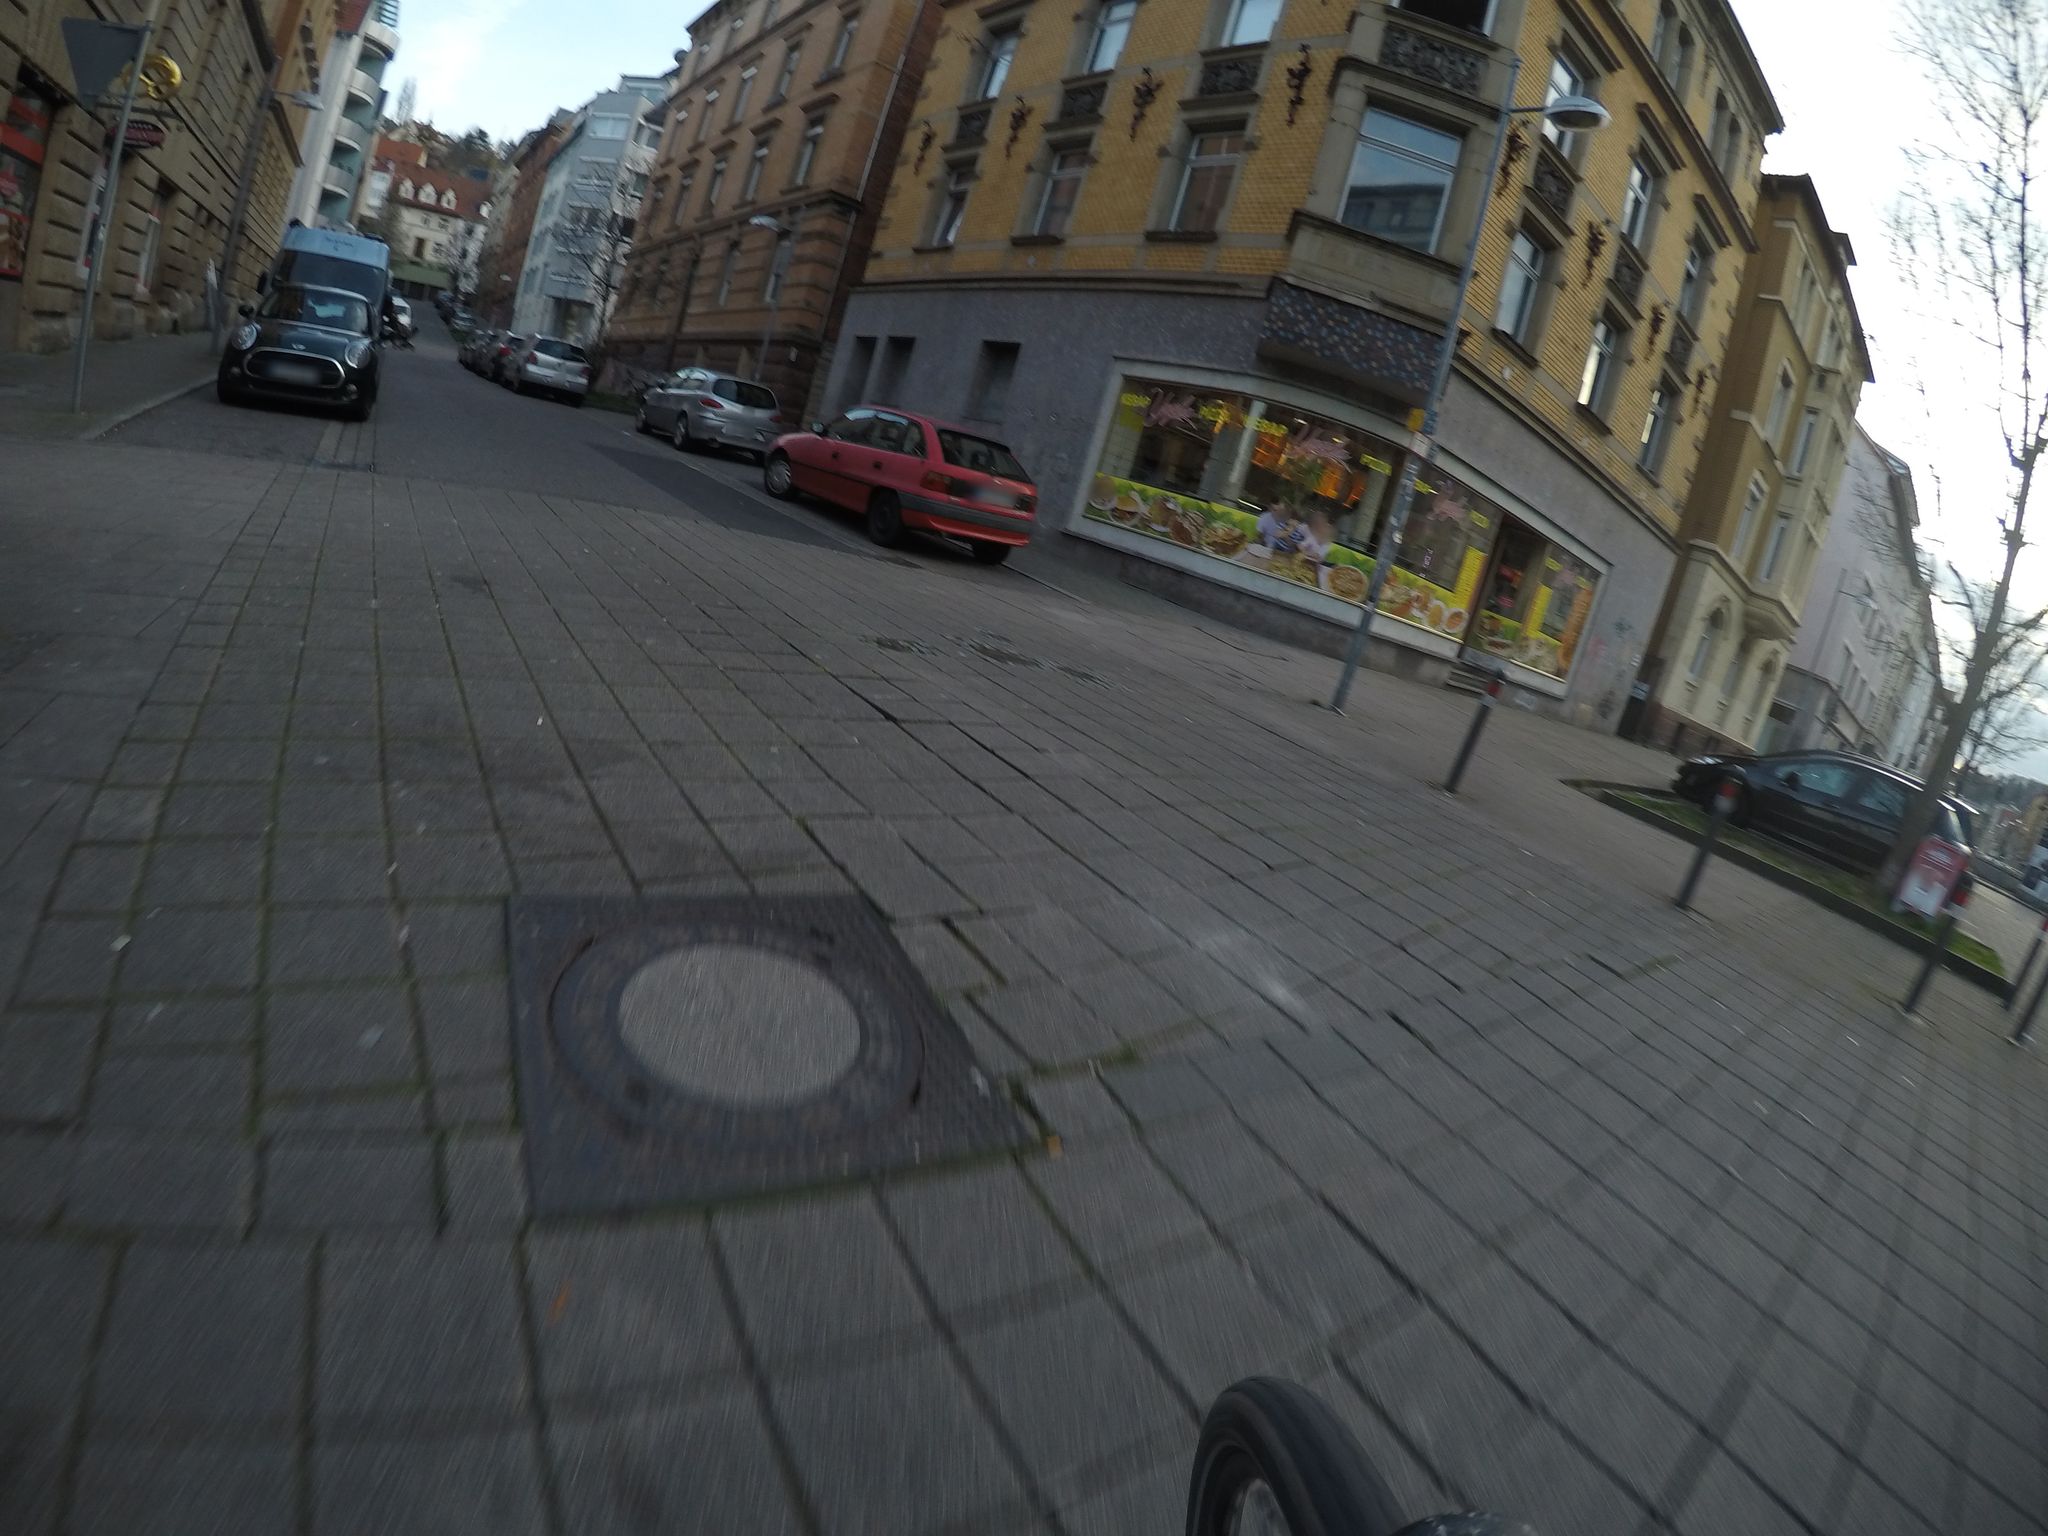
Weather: clear
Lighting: day
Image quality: good
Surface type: walking surface
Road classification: footway, living_street, steps
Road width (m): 8
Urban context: urban centre
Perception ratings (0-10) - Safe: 4.07, Lively: 9.53, Beautiful: 3.47, Boring: 5.4, Depressing: 4.48, Wealthy: 7.76